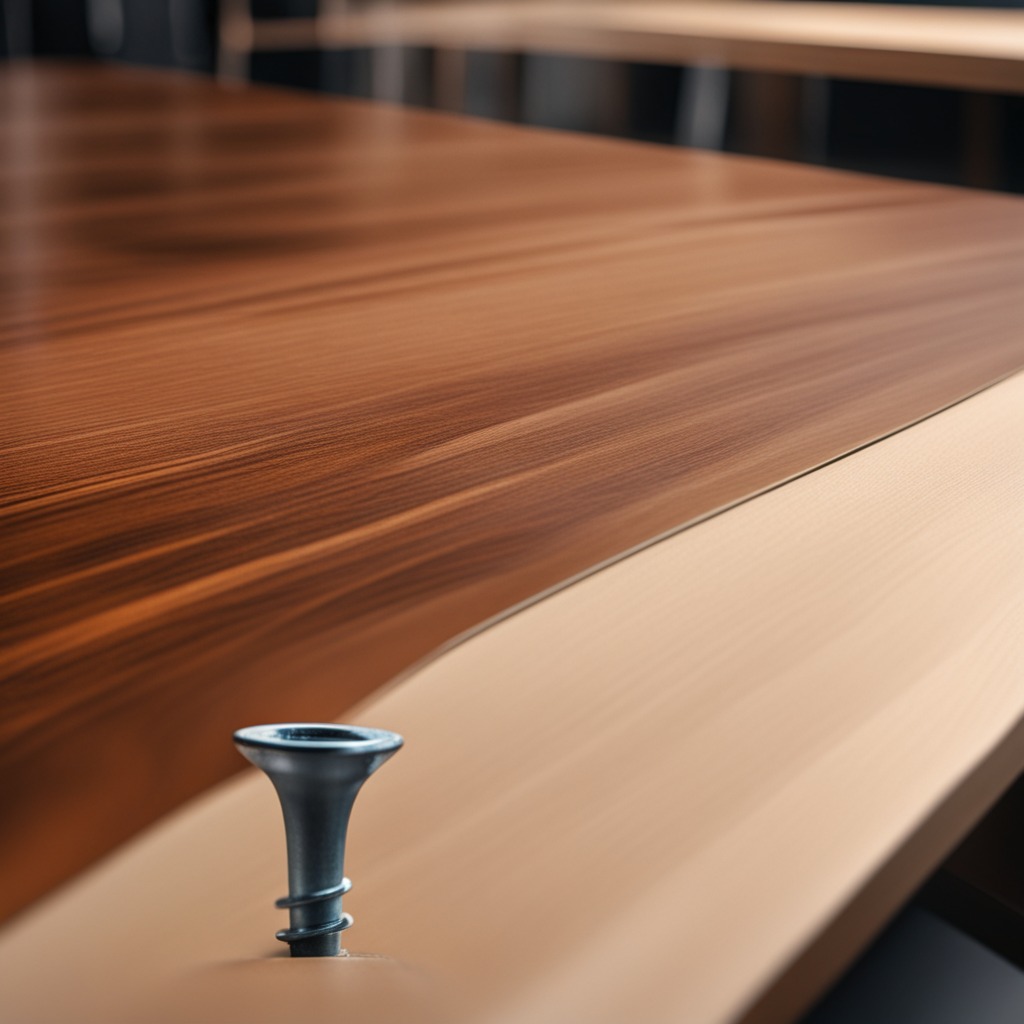
A metal screw is lying on a wooden table in a carpentry studio rich wood textures side lighting.